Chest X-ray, AP view. Patient: 62 years old, sex M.
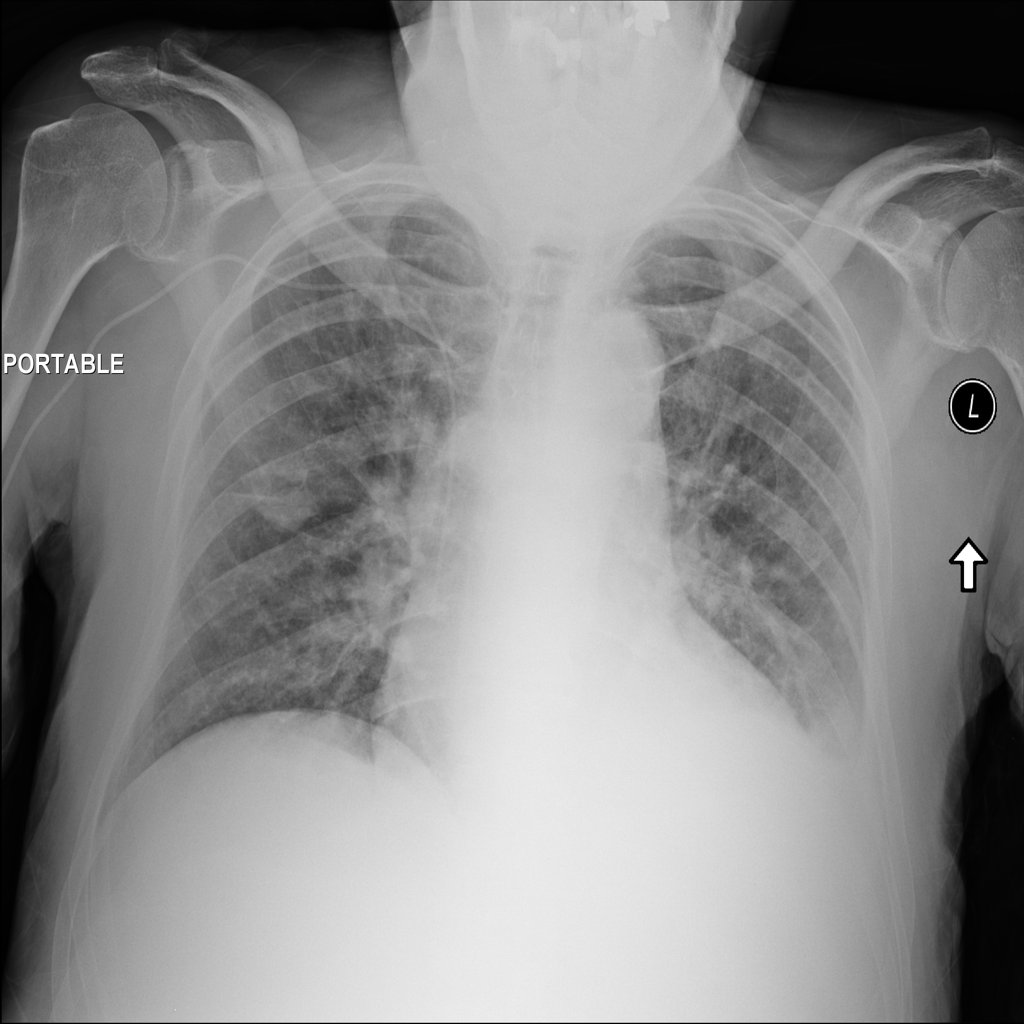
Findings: Effusion